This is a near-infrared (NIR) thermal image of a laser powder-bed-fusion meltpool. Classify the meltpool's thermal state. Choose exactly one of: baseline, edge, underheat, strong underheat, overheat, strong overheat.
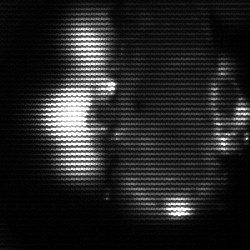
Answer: strong underheat